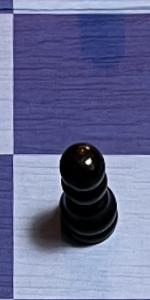
Label: Pawn_Black